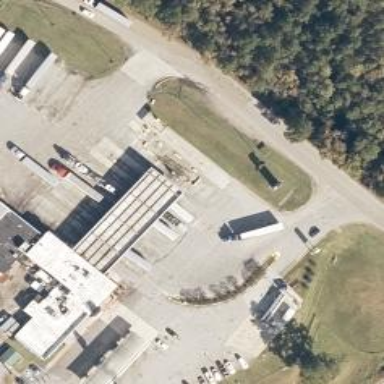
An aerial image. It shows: Weighbridge facility.